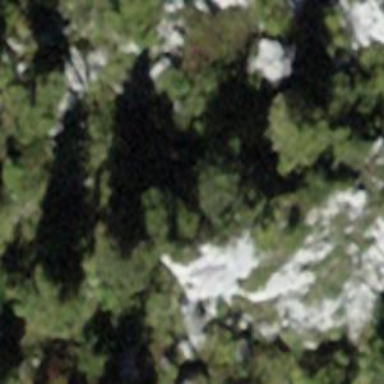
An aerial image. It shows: Natural rock formation.